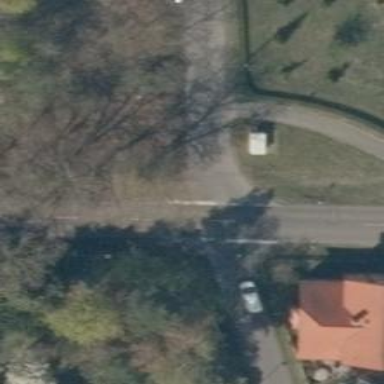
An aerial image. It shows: Tertiary road with asphalt surface.